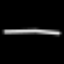
Label: line